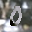
Label: 0